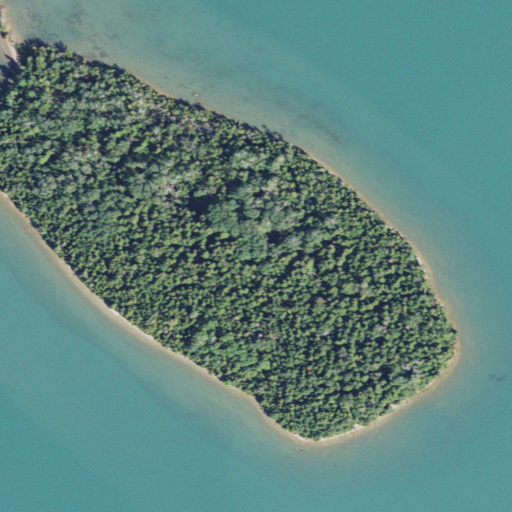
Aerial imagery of island in Michigan named Little Lime Island containing open water, evergreen forest, and barren land